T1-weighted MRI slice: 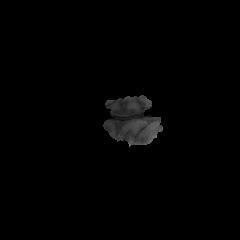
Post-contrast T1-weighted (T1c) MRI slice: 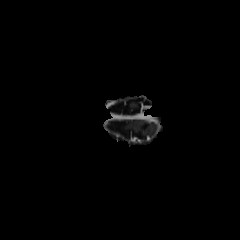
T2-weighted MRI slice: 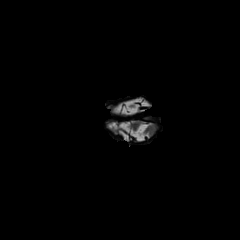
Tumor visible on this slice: yes